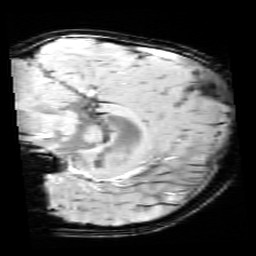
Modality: SWI
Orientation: sagittal
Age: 9
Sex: female
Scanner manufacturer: siemens
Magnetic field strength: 3 T
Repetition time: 0.027 s
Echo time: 0.02 s